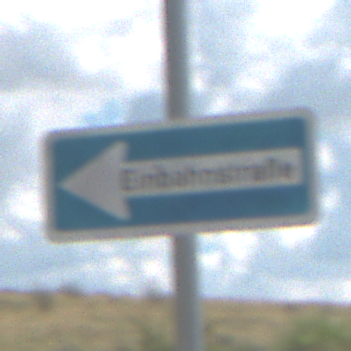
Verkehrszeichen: EinbahnstrasseLinksweisend
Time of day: Midday
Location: Outdoor (Nature)
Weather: PartlyCloudy
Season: NotSpecified
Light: Natural